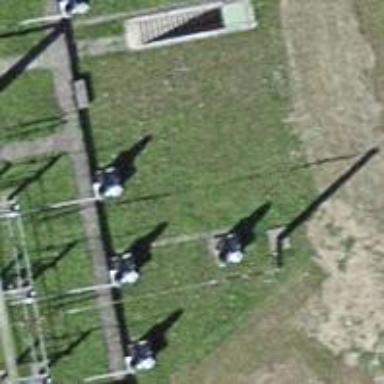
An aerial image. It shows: Insulator used in power equipment.